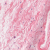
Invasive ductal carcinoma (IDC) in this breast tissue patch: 0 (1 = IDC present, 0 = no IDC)